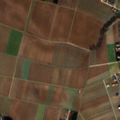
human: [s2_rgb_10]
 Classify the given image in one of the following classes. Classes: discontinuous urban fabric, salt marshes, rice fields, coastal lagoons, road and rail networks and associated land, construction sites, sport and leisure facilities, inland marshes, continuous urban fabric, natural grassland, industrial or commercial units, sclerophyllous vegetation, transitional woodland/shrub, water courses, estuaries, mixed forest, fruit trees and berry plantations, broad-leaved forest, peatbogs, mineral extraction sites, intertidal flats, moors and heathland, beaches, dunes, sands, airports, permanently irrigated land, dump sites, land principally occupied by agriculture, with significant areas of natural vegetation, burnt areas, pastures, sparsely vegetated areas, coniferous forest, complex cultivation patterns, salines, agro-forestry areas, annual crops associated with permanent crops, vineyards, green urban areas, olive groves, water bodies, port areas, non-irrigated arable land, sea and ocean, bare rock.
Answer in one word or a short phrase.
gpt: discontinuous urban fabric, non-irrigated arable land